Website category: movie
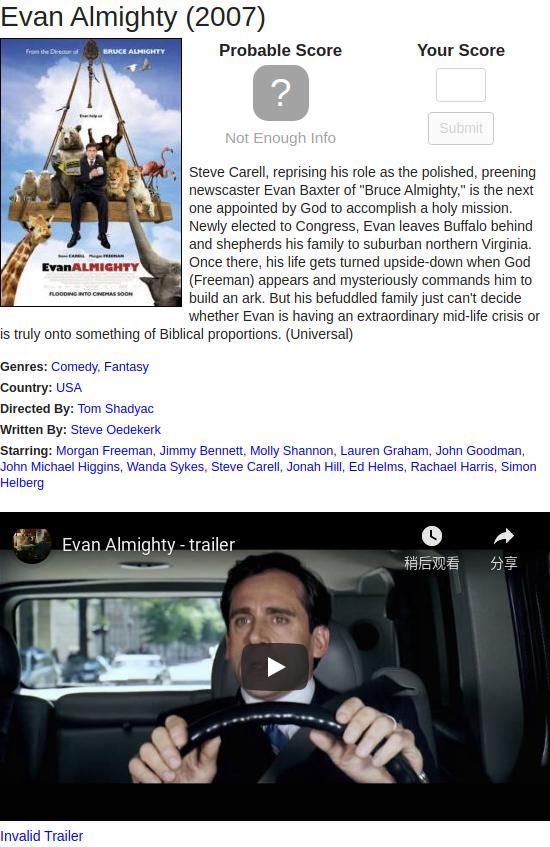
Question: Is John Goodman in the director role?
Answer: no

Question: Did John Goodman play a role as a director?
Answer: no

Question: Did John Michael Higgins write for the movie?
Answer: no

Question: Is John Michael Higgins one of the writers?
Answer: no

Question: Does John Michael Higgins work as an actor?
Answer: yes

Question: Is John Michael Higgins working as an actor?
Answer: yes

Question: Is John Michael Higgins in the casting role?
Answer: yes

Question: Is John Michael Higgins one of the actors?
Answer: yes

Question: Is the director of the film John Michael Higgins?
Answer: no

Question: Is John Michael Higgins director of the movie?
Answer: no

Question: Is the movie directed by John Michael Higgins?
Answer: no

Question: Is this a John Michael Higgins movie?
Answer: no

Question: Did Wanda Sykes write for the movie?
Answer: no

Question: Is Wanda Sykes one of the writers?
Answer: no

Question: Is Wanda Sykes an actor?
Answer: yes

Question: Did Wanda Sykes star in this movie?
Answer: yes

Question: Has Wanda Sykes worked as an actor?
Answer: yes

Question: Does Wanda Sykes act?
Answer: yes

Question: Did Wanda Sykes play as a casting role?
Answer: yes

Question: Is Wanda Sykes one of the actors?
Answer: yes

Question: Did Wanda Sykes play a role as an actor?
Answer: yes

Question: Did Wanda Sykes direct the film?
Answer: no

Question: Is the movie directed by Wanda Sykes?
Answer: no

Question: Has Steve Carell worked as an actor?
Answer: yes

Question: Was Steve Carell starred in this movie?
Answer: yes

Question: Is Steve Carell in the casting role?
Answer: yes

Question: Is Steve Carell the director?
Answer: no

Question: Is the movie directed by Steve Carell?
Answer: no

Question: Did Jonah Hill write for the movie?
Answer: no

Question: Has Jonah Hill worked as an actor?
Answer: yes

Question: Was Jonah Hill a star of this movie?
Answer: yes

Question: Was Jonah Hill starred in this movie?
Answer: yes

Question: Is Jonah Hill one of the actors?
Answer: yes

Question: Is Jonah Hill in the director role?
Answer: no

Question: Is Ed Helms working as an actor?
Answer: yes

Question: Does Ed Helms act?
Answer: yes

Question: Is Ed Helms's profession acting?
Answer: yes

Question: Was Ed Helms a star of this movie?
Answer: yes

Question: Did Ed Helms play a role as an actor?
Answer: yes

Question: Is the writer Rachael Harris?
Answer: no

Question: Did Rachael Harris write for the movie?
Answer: no

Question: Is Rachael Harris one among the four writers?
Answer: no

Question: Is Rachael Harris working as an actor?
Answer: yes

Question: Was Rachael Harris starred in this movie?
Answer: yes

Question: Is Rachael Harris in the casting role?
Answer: yes

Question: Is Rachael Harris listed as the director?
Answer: no

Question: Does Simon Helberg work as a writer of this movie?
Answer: no

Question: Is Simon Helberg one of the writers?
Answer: no

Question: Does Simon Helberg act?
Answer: yes

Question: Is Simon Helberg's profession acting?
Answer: yes

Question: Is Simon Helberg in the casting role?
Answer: yes

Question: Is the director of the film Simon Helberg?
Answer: no

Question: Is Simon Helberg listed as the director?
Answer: no

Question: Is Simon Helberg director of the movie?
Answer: no

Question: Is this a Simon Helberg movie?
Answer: no